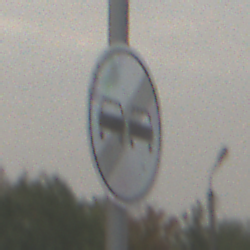
Verkehrszeichen: EndeUeberholverbot
Umgebung: Outdoor, Suburban
Tageszeit: MorningAfternoon
Wetter: Overcast
Licht: Natural
Jahreszeit: NotSpecified
Kontrast: LowContrast